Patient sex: M
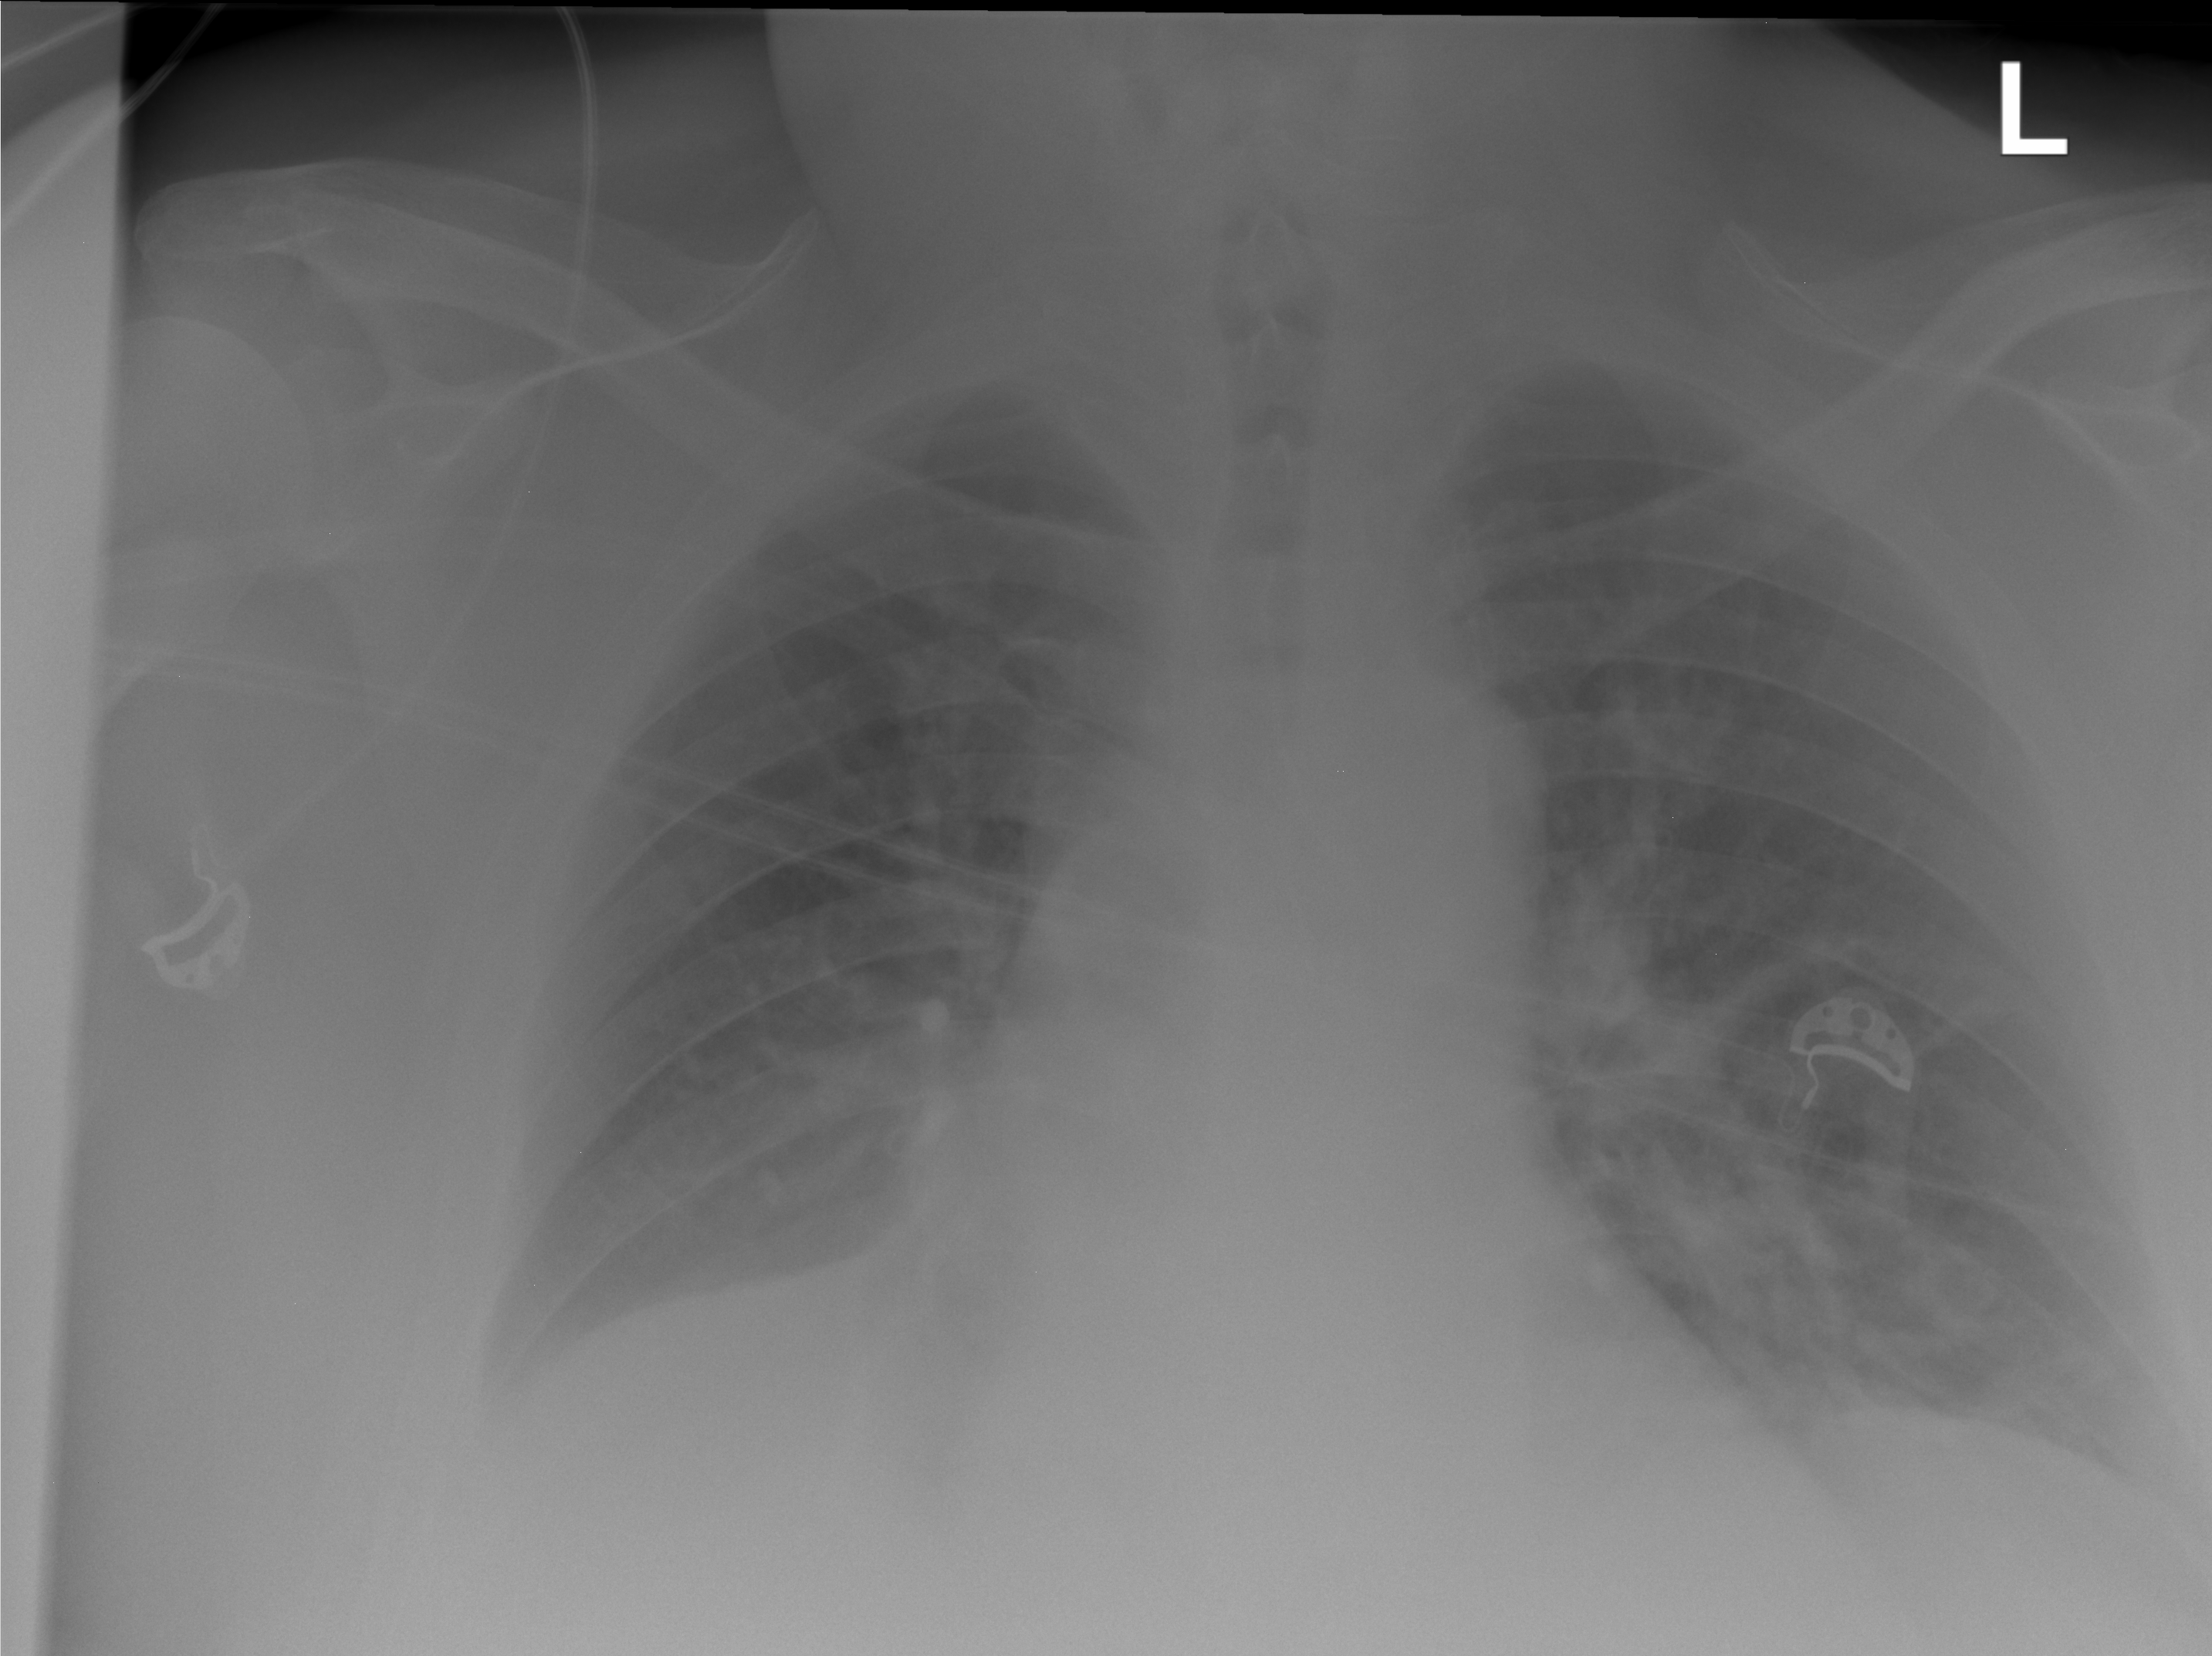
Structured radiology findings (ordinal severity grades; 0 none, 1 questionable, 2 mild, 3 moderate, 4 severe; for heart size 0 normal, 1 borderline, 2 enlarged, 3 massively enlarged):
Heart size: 0
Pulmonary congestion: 0
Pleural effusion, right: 1
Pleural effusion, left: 1
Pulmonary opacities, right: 0
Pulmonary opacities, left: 2
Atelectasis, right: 3
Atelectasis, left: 2